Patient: sex F, age 56
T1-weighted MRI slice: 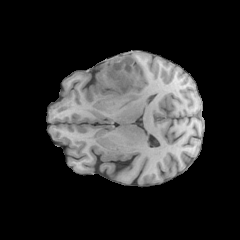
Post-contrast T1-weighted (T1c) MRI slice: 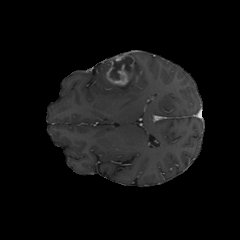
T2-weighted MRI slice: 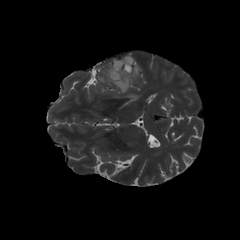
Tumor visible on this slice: yes
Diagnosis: Glioblastoma, IDH-wildtype
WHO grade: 4